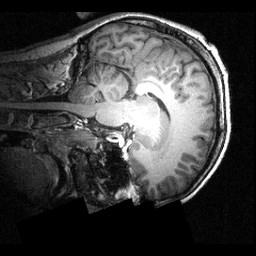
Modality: T1w
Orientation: sagittal
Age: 25
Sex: male
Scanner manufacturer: siemens
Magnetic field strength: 3.951 T
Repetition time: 1.5 s
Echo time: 0.00335 s